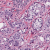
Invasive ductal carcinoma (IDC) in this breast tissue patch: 1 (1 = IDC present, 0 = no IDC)